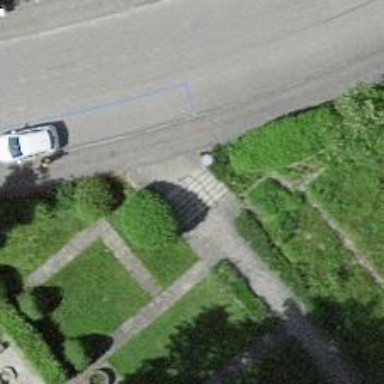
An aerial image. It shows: Set of steps on the road.